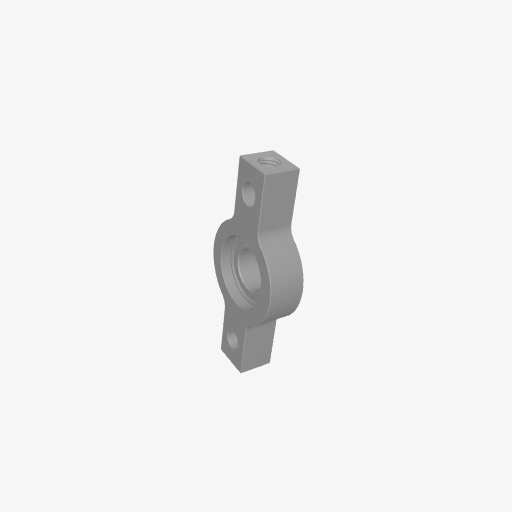
Part: Side2Post1PillowBlock8ID